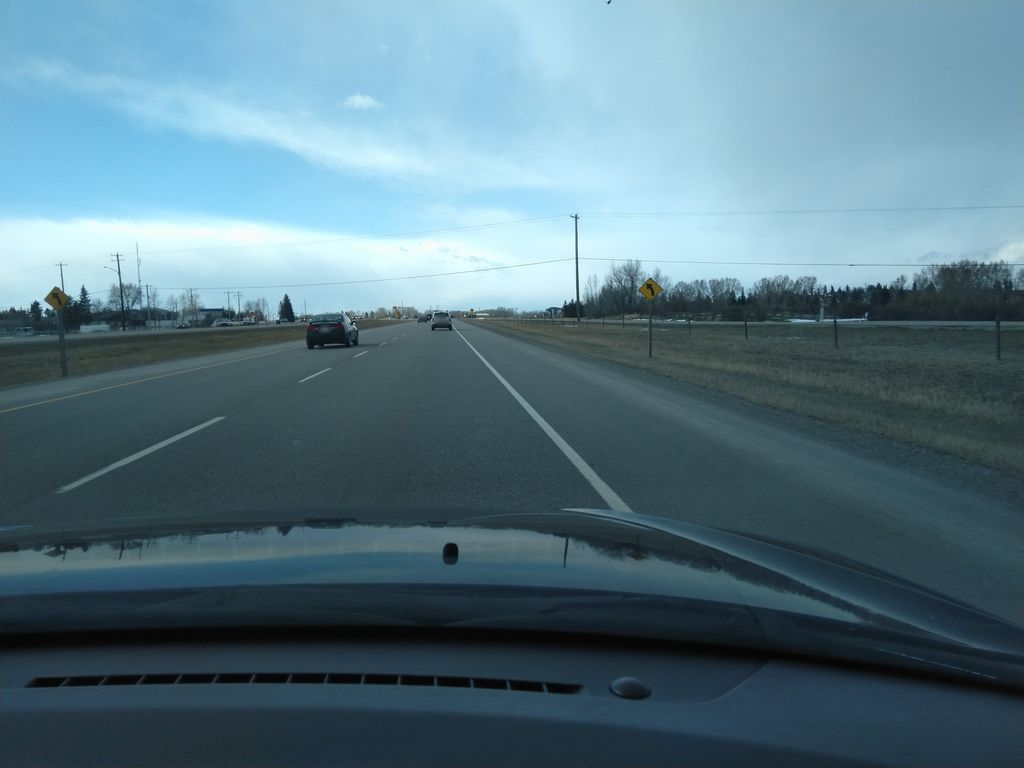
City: calgary